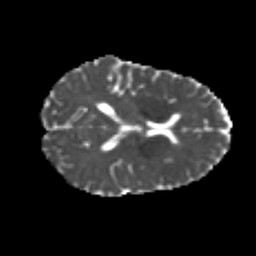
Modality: MD
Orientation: axial
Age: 25
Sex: female
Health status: healthy
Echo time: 0.074 s